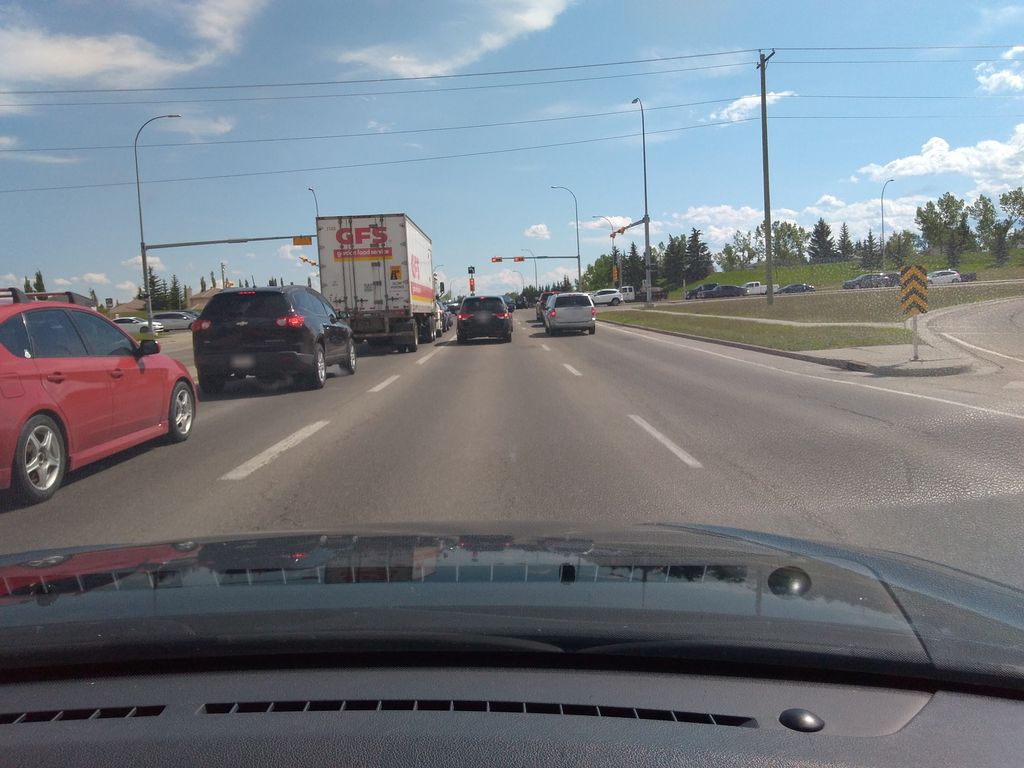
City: calgary